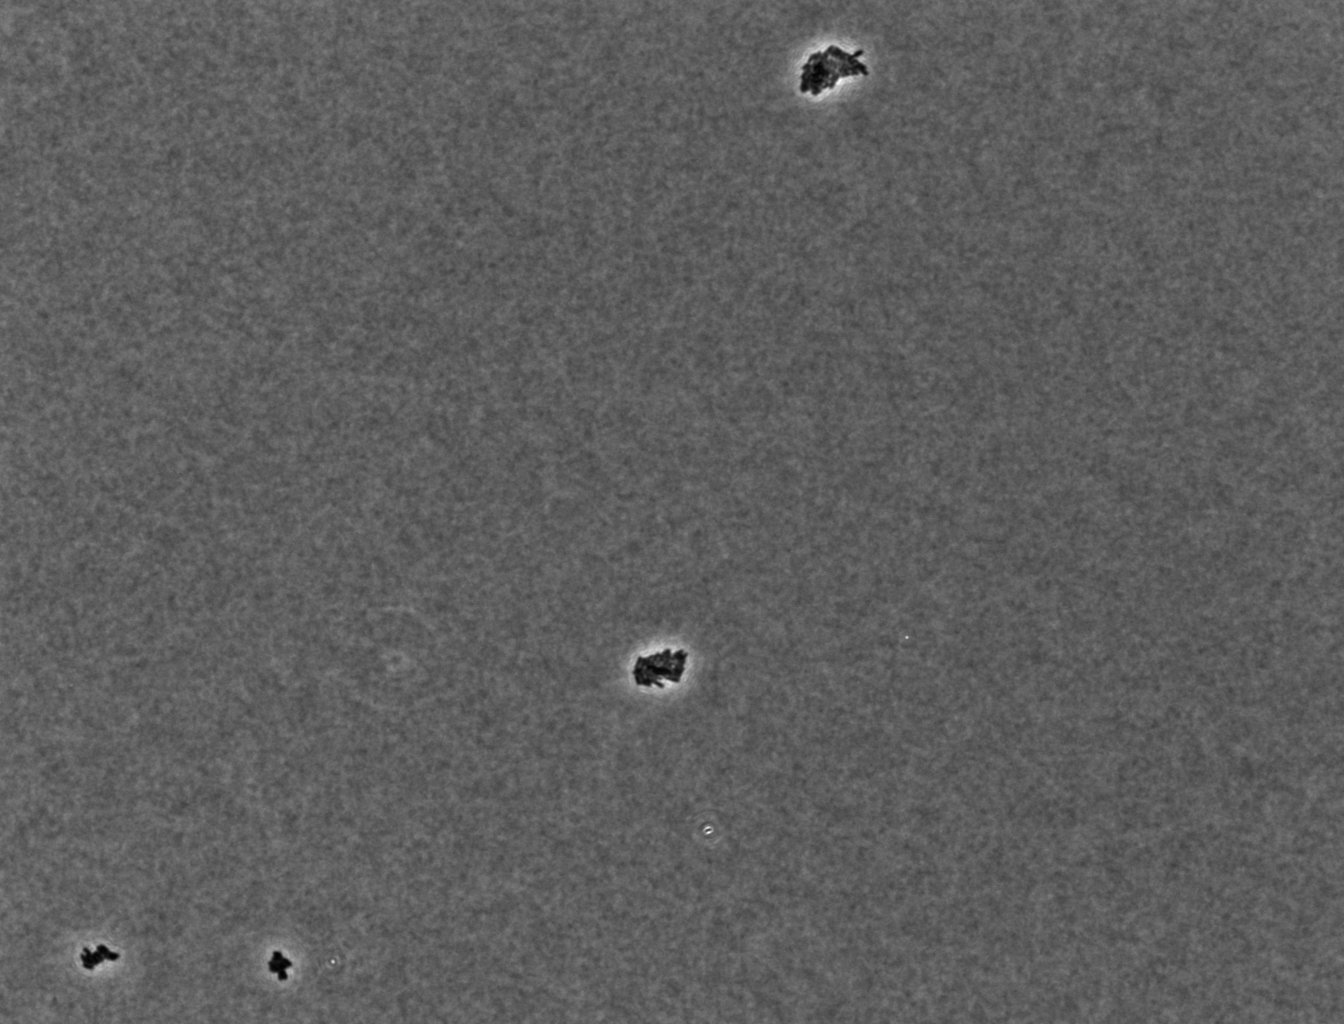
Phase contrast microscopy, 20x objective, 3 h incubation